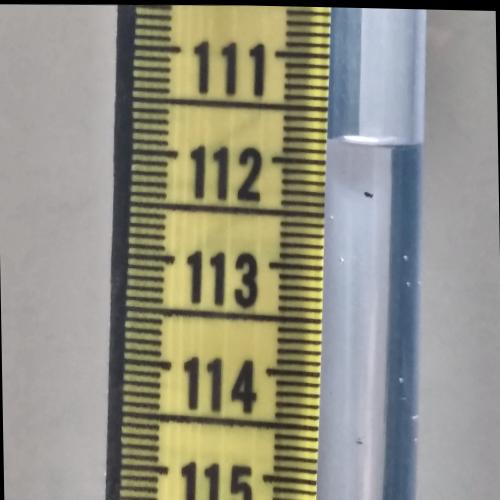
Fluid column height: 111.8 cm